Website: bh-photo
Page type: customer-info-address
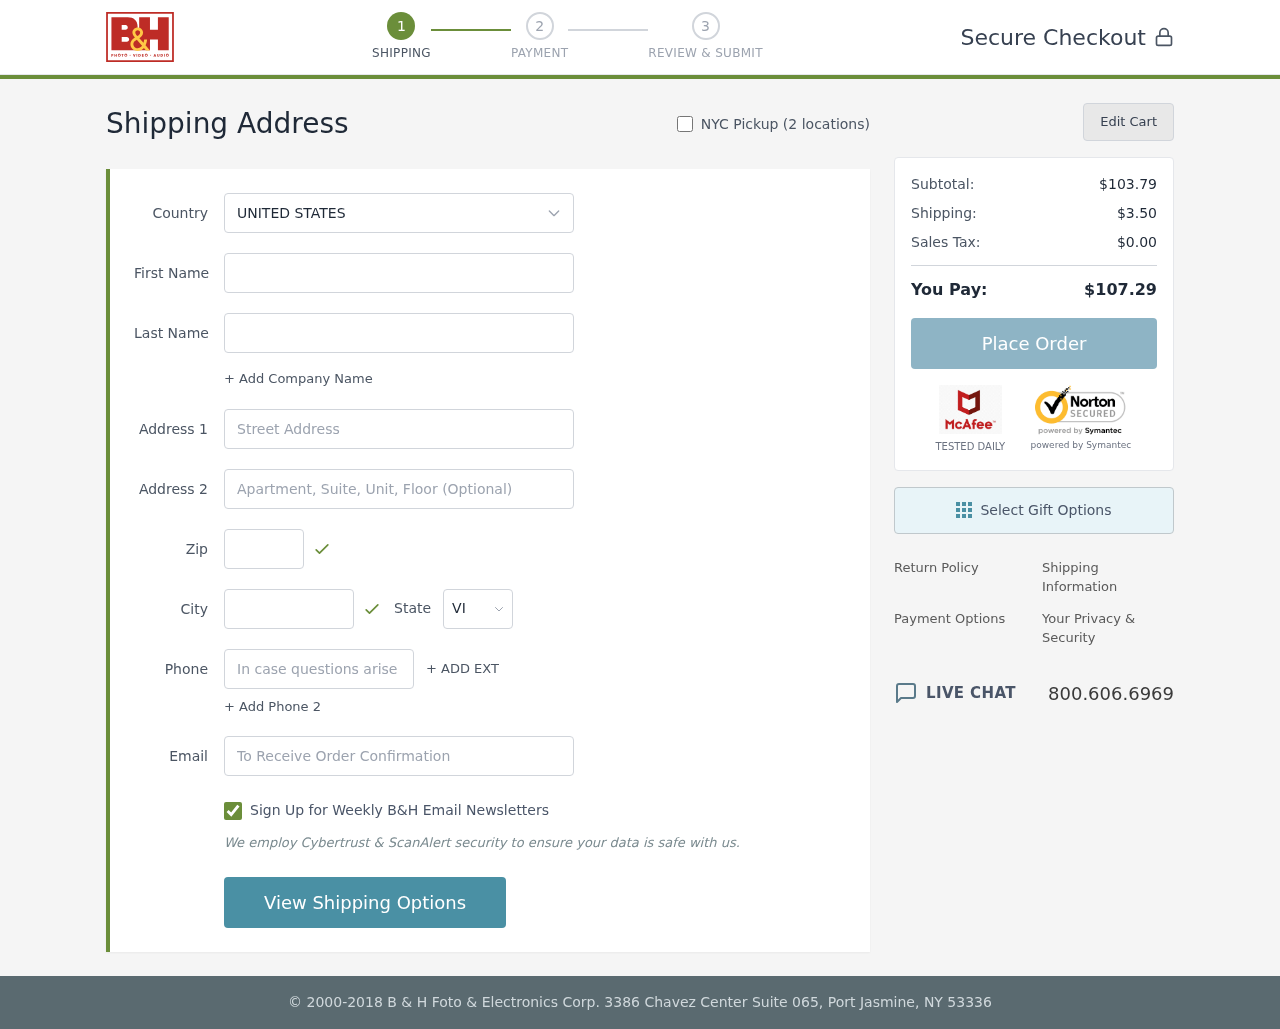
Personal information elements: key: PII_CITY
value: Holmesbury
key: PII_COUNTRY
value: United States
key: PII_EMAIL
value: robertturner@yahoo.com
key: PII_FIRSTNAME
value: Robert
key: PII_LASTNAME
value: Turner
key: PII_PHONE
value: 9997669092
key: PII_POSTCODE
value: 55868
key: PII_STATE_ABBR
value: VI
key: PII_STREET
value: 39342 Hudson Plains Apt. 994
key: PII_STREET2
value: Apt. 368
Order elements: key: ORDER_SUBTOTAL
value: $103.79
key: ORDER_SHIPPING_COST
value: $3.50
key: ORDER_TAX
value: $0.00
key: ORDER_TOTAL
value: $107.29